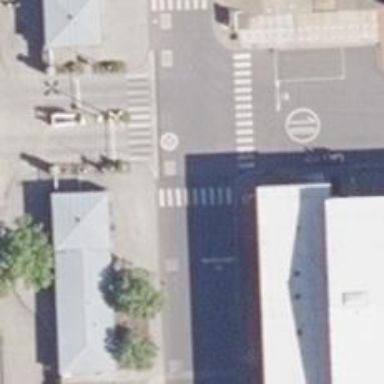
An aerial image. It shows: Zebra crossing on the road.